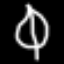
Label: leaf